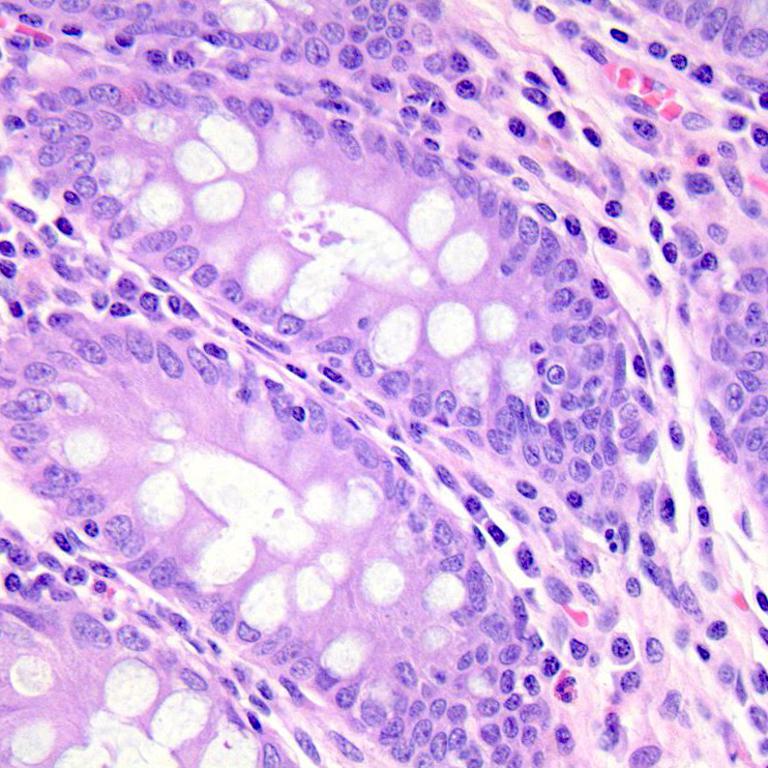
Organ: colon
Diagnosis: benign